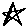
Label: star